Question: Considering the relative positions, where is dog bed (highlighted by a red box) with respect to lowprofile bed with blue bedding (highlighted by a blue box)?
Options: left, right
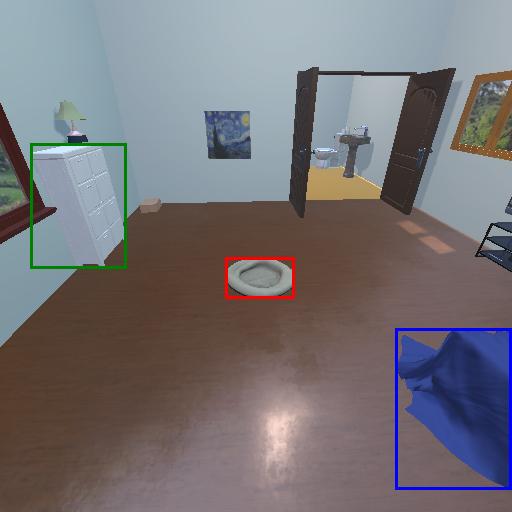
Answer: left